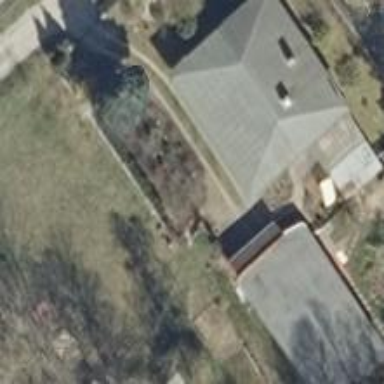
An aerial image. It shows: Simple house.